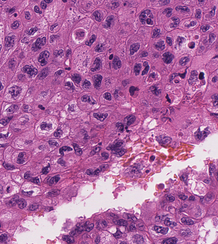
Tumor epithelial tissue: yes
Tumor-associated stroma tissue: no
Normal tissue: no